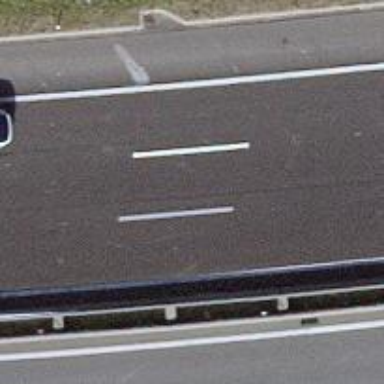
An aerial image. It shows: Motorway.